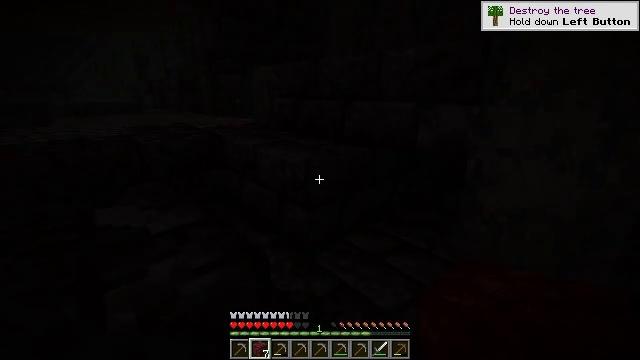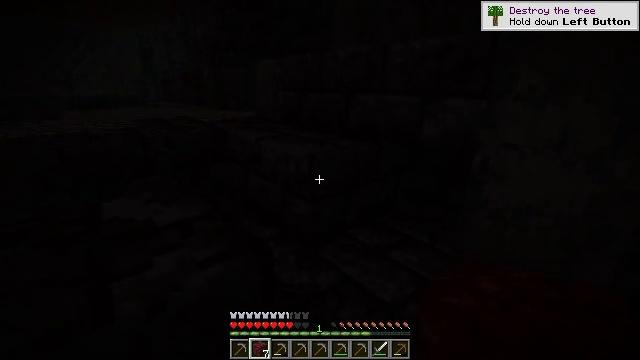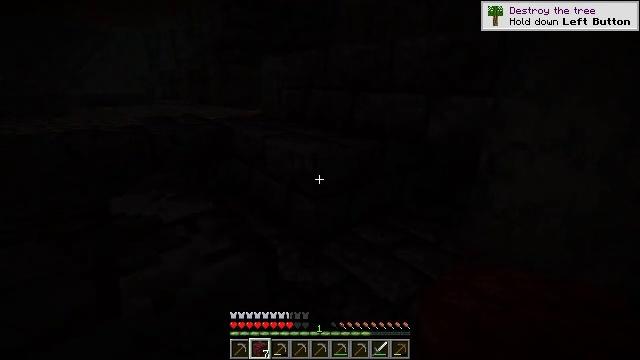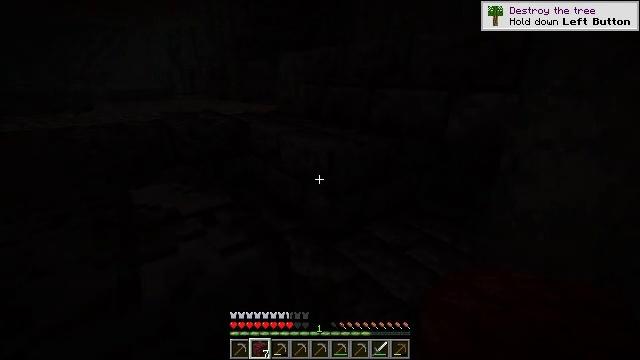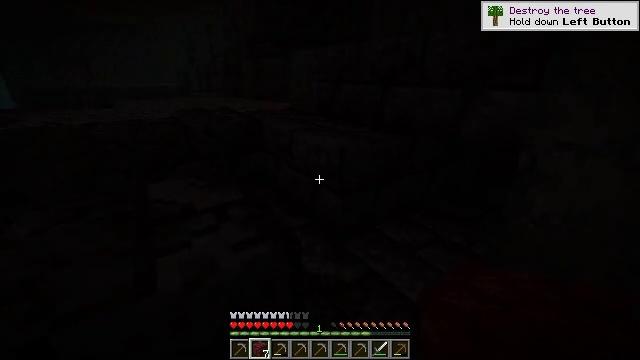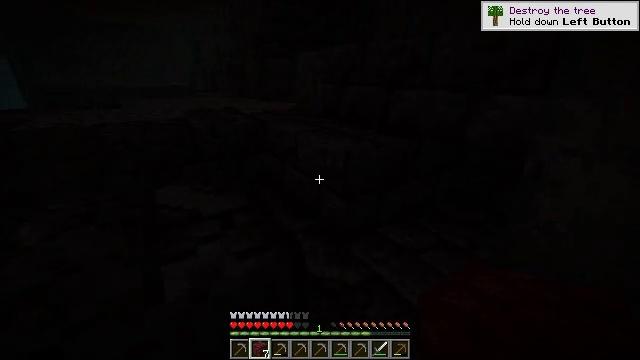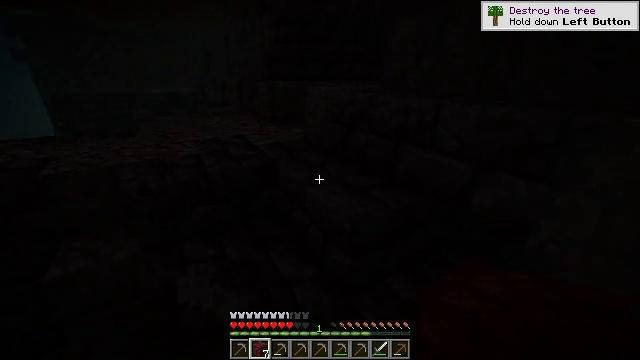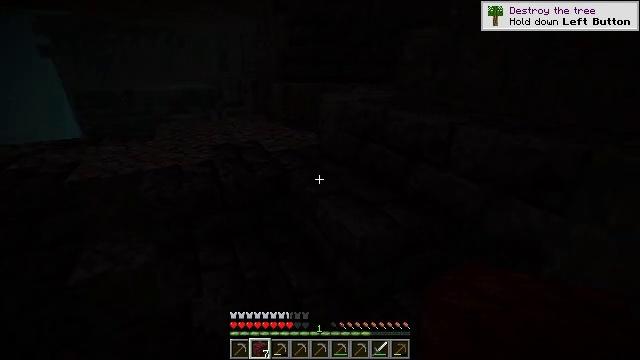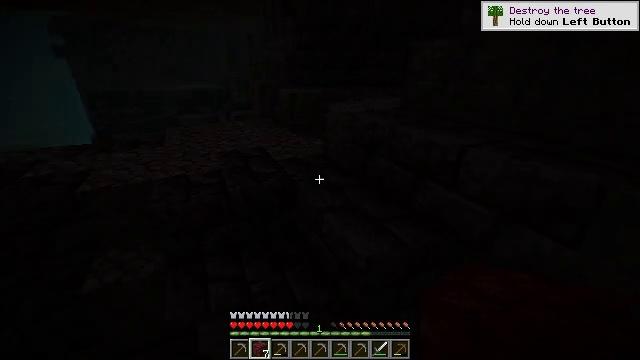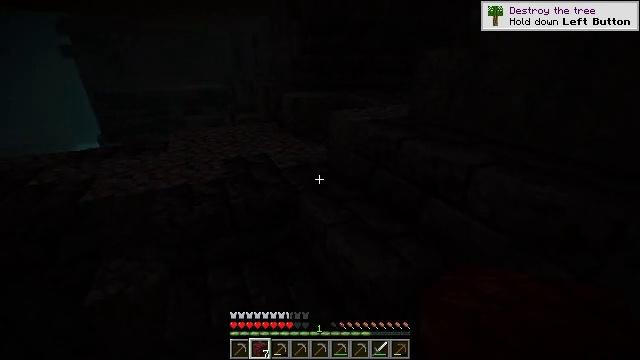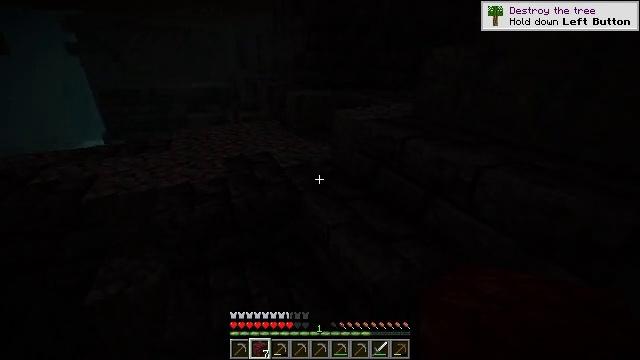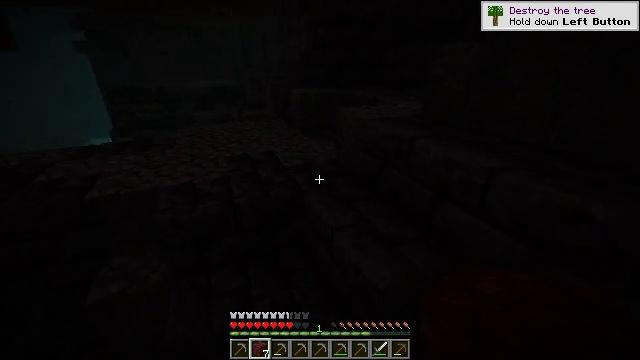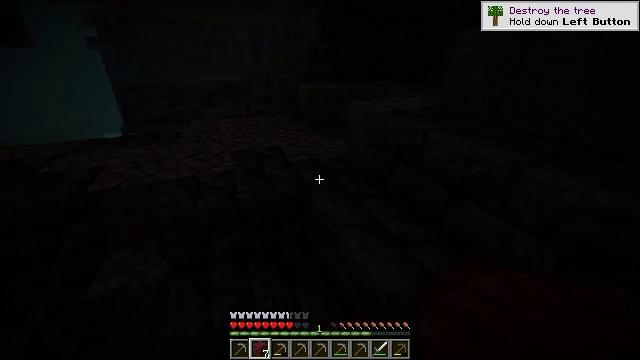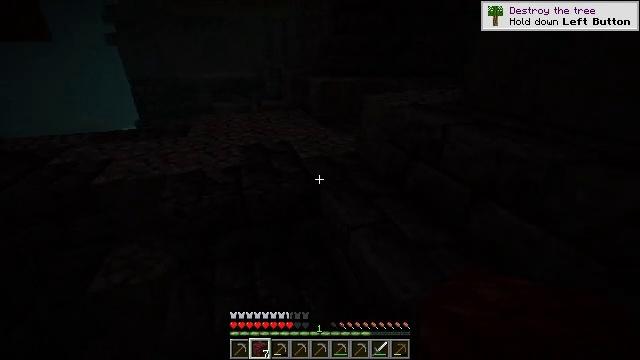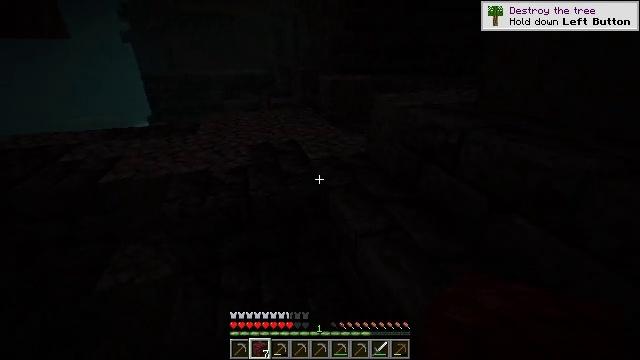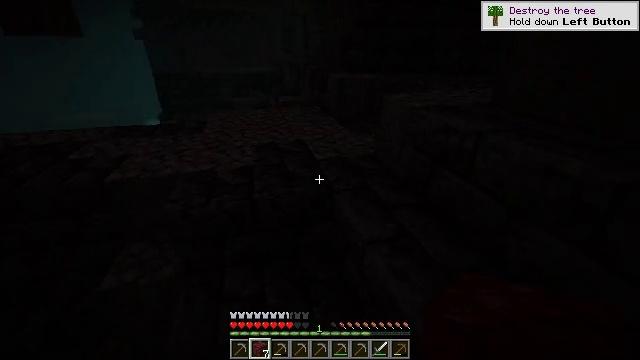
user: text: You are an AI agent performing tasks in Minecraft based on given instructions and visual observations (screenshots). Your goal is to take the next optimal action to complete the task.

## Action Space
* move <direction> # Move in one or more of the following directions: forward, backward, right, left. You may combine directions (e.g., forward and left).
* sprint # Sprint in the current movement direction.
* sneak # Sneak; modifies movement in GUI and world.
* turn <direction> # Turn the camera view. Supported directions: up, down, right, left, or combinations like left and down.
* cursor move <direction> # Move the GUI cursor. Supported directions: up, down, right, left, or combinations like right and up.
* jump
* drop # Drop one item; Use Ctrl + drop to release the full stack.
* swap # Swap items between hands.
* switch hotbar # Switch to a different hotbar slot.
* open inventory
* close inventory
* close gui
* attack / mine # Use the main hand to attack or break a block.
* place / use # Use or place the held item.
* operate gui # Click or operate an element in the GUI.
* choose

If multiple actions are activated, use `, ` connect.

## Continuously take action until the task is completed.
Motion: motion action
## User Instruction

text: Obtain basalt from the terrain.
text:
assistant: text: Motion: turn down
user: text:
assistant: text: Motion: turn left
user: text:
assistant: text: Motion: turn left
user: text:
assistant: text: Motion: turn left
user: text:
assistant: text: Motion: move forward, turn left, jump
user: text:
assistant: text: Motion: move forward, turn left, jump
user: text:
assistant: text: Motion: move forward, turn left and down, jump
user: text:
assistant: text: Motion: move forward, turn left, jump
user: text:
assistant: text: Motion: move forward, turn left
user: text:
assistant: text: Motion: move forward
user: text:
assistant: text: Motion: move forward, turn left
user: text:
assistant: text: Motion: move forward, turn left
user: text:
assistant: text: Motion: move forward, turn left
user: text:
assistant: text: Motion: turn left
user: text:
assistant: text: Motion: turn left
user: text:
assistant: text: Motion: no_op
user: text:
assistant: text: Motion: no_op
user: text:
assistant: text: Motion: move forward
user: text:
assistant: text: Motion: move forward
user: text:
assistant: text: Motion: move forward
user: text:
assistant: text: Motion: move forward
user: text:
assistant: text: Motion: move forward
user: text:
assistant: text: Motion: move forward
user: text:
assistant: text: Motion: move forward
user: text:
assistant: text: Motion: move forward
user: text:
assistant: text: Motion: move forward
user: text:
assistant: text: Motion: move forward, jump
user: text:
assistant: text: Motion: move forward, jump
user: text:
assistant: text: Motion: move forward, jump
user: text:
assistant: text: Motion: move forward, jump